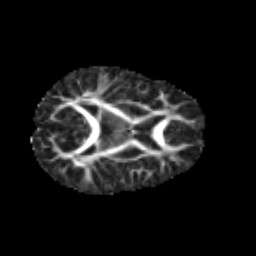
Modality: FA
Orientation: axial
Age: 5
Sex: female
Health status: healthy